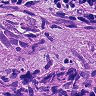
Metastatic tissue present: yes